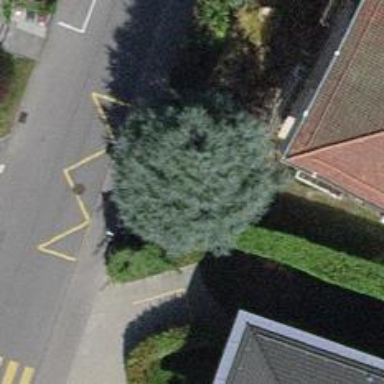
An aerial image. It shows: Bus stop with platform for public transport.